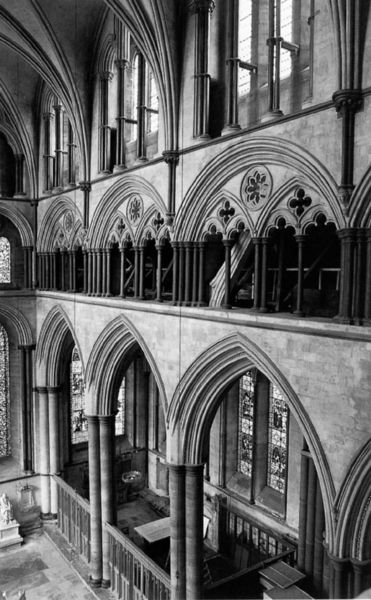
Titel: Kathedrale Salisbury/Wiltshire
Standort: Salisbury (EU - GB)
Schlagwörter: weiß, fenster, pfeiler, schwarz, säule, säulen, tisch, ornament, wand, barock, stein, innenraum, kirche, gotik, bogen, bank, dekoration, geländer, hoch, galerie, foto, oben, bögen, gewölbe, kreuz, seite, hauptschiff, mittelschiff, dienst, kreuzgewölbe, rosette, spitzbogen, triforium, chor, kapelle, sitzbank, kleeblatt, kirhce, maßwerk, dreigeschossig, bogengang, oberlicht, innenwand, lichtgarten, gotik schiff